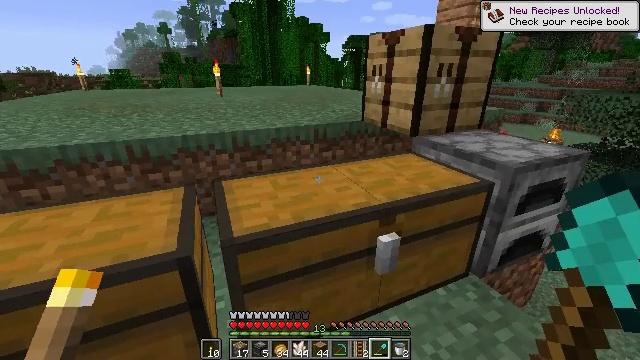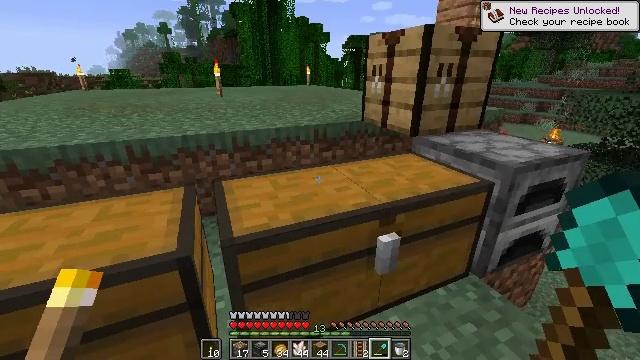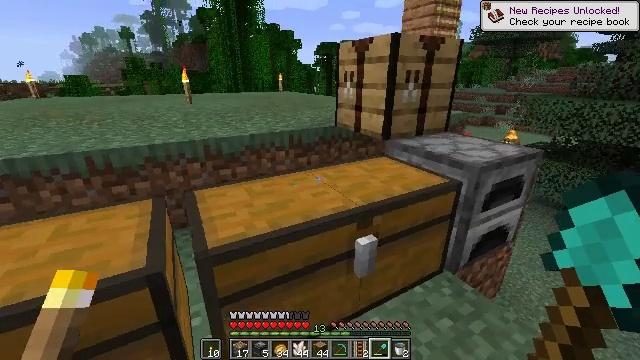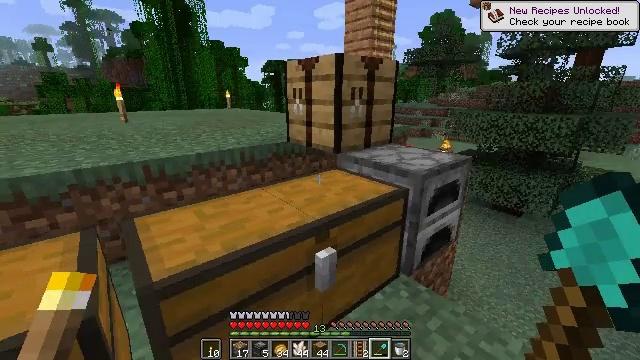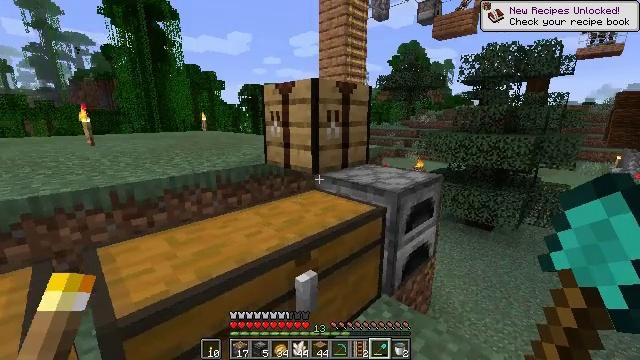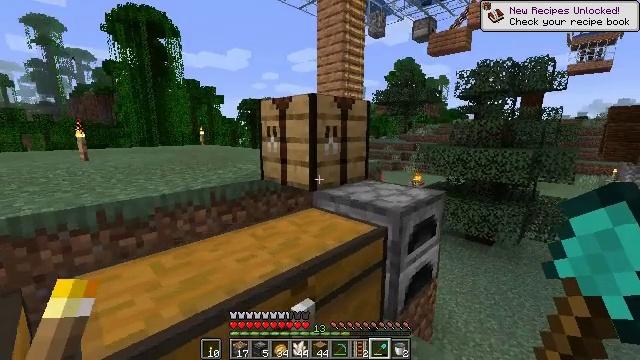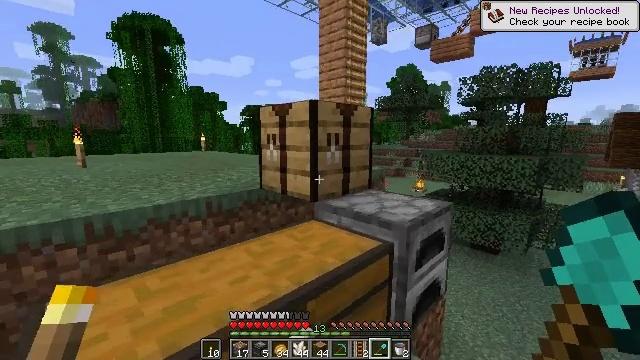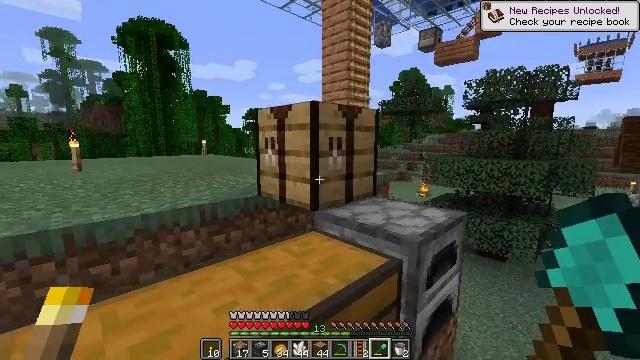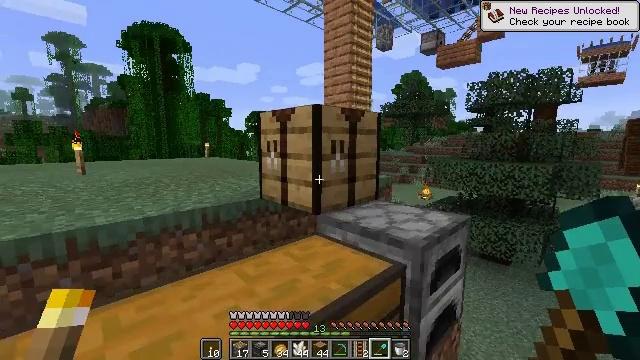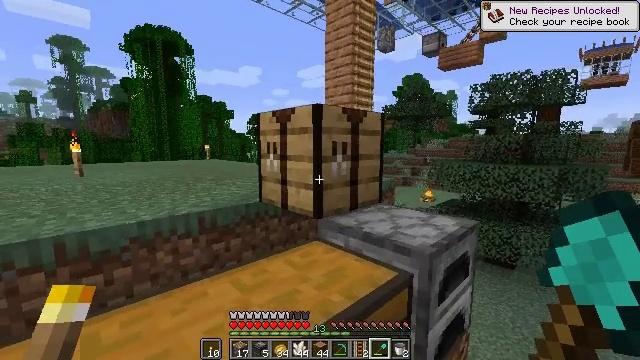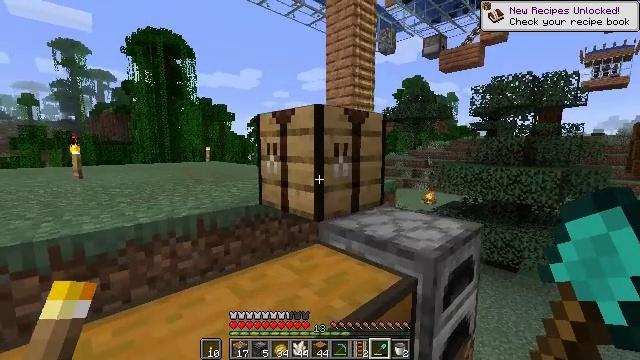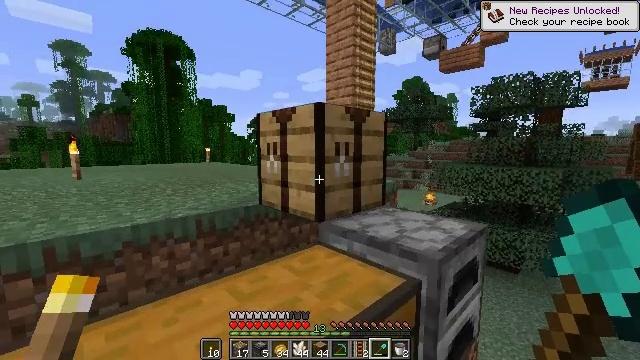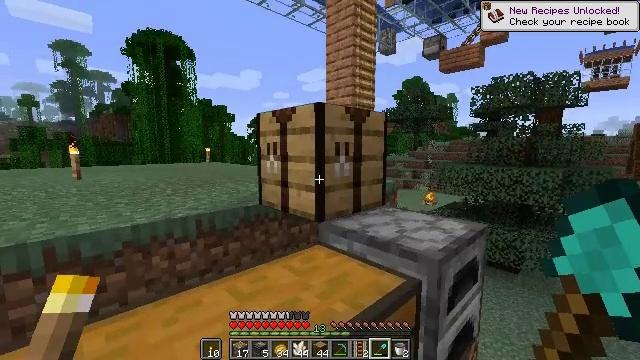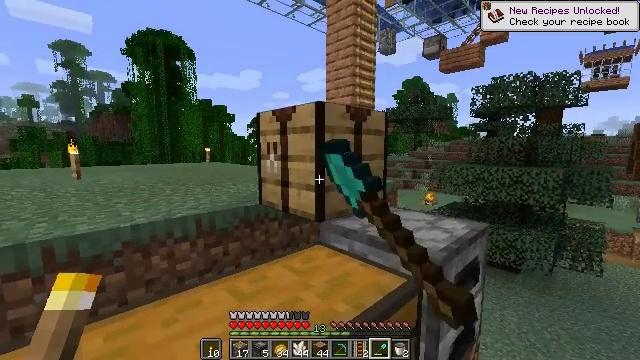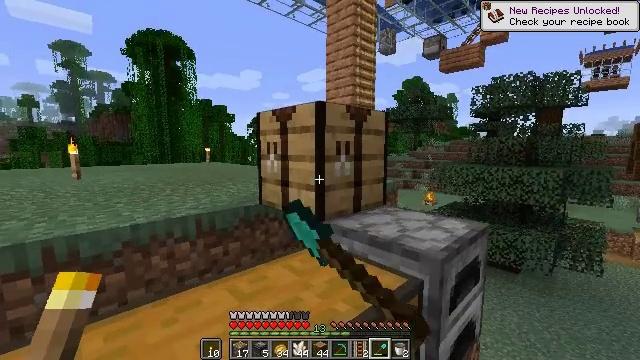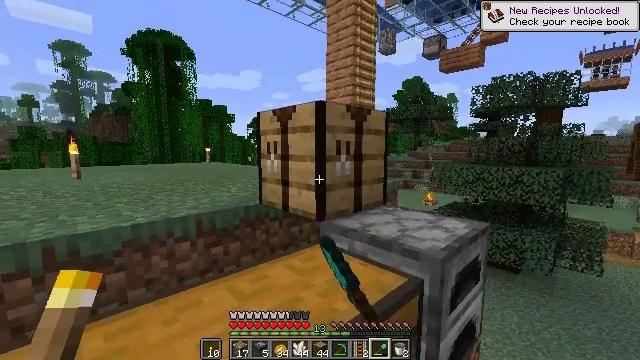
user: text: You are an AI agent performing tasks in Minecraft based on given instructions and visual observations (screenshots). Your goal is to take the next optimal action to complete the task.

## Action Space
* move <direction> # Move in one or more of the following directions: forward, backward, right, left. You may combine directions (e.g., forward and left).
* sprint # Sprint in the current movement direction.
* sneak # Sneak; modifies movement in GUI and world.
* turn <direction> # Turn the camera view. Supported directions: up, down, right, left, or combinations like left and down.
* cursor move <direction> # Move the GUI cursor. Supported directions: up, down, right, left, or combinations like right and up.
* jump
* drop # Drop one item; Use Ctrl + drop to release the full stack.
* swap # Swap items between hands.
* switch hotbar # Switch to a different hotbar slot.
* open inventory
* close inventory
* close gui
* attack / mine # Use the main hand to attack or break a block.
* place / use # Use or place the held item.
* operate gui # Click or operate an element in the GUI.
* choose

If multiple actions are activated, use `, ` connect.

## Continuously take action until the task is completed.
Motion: motion action
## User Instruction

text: Convert obsidian, diamonds, and a book into an enchanting table.
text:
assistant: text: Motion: no_op
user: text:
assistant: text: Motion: turn right and up
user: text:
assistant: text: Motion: turn right and up
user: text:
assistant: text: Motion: turn right and up
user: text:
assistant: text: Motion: move forward, turn up
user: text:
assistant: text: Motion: move forward, turn up
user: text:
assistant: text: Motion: move forward
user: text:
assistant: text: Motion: no_op
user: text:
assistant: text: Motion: no_op
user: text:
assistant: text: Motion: no_op
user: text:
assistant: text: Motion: no_op
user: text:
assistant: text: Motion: use / place
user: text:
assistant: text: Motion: use / place
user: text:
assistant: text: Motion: use / place
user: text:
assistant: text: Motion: use / place
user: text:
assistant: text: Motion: no_op
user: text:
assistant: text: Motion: open gui
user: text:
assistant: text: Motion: no_op
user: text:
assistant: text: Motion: no_op
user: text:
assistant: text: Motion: cursor move left and up
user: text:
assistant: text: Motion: cursor move left and up
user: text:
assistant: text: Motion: cursor move left and up
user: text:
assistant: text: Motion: cursor move left
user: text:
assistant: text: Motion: no_op
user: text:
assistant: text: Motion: no_op
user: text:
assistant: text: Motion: no_op
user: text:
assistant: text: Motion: no_op
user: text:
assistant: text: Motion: no_op
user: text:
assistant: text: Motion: no_op
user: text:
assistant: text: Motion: no_op